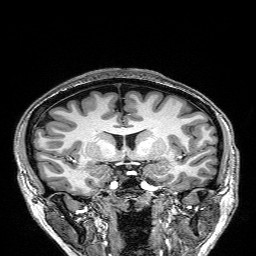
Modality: T1w
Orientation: sagittal